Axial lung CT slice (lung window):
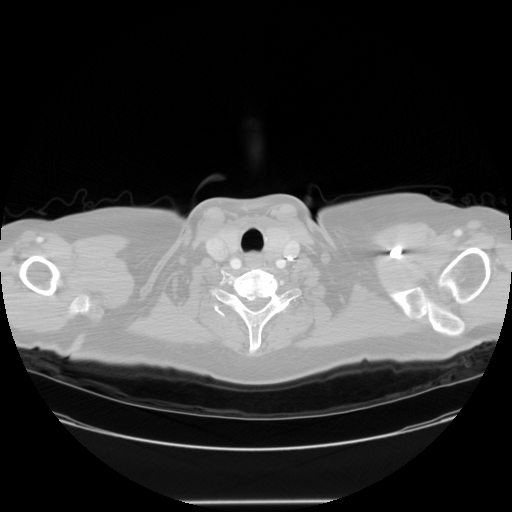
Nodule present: no